Interaction volume radius: 5 \u00c5
Interaction volume height: 25 \u00c5
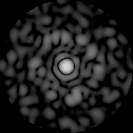
Disorder parameter: 0.8437